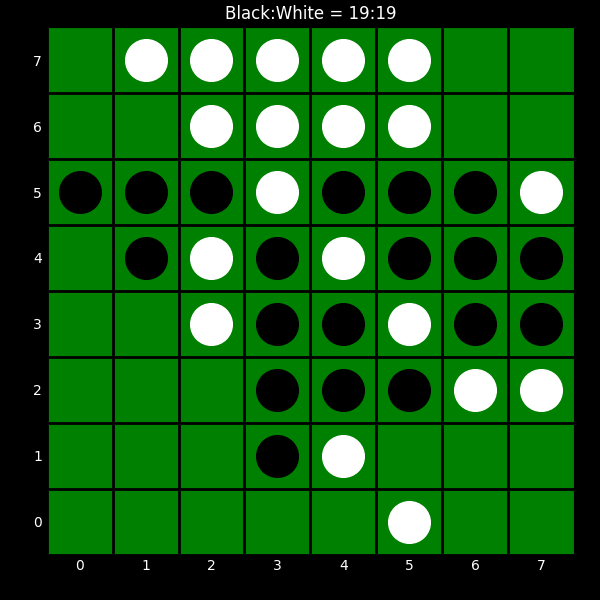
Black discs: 19
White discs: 19